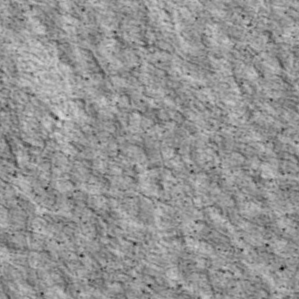
Label: non_frost